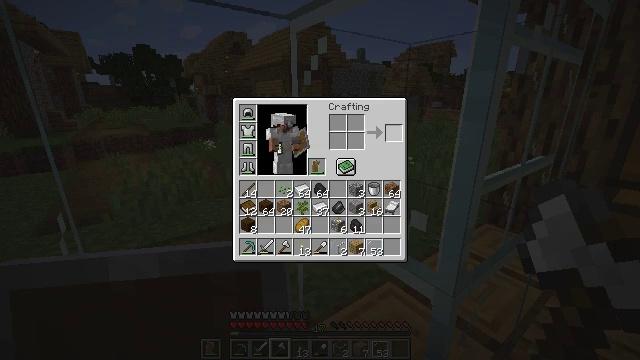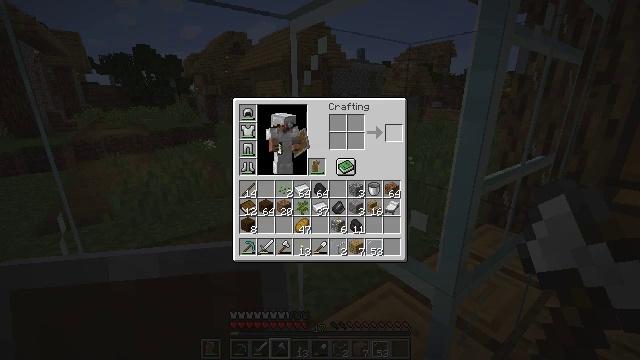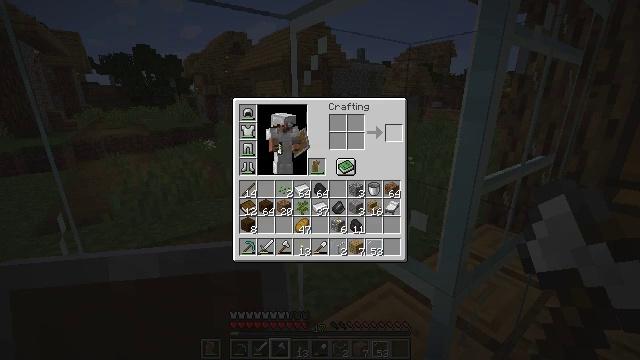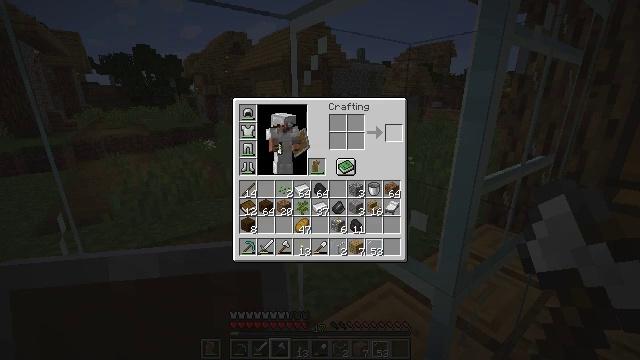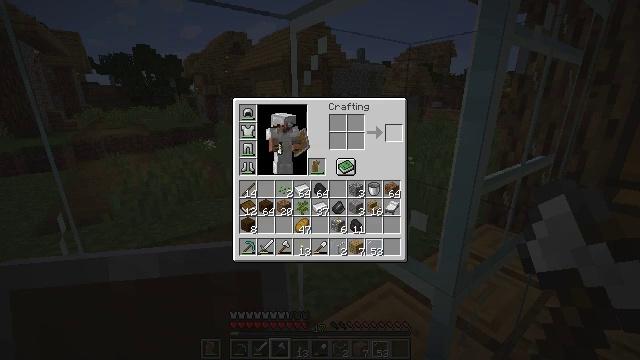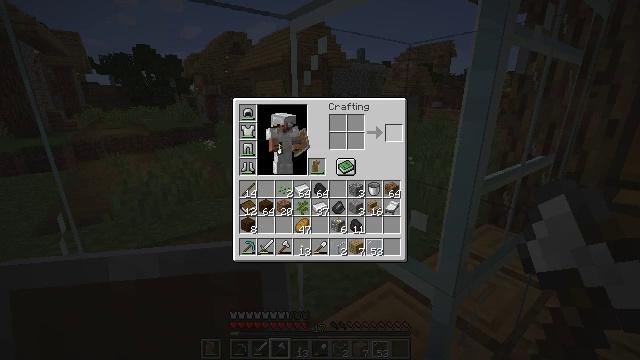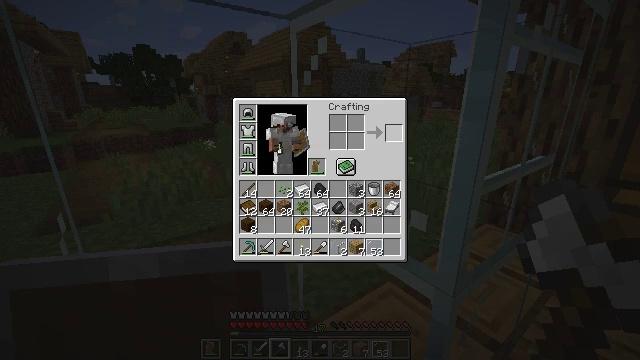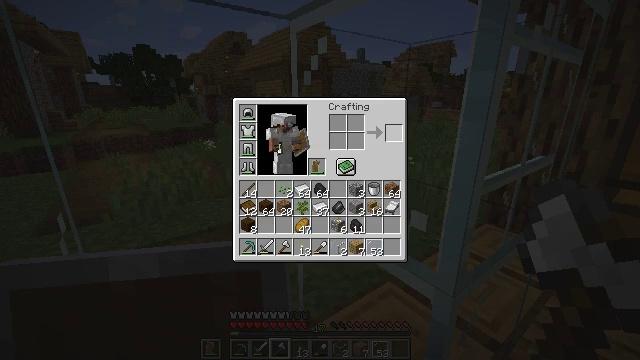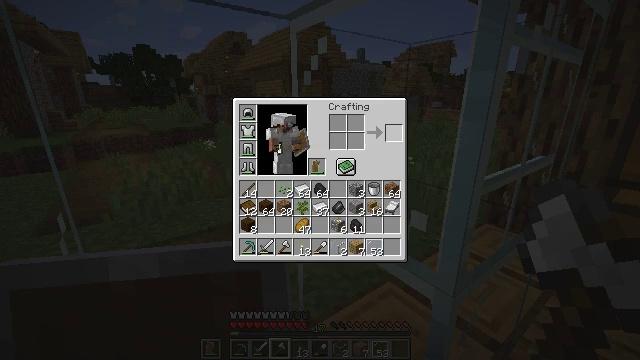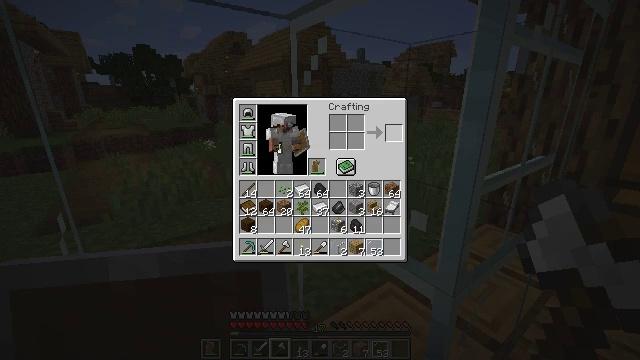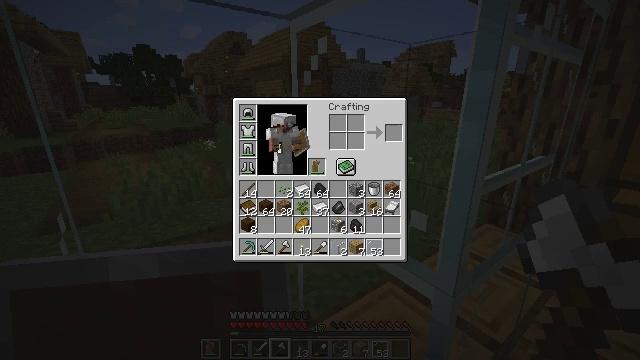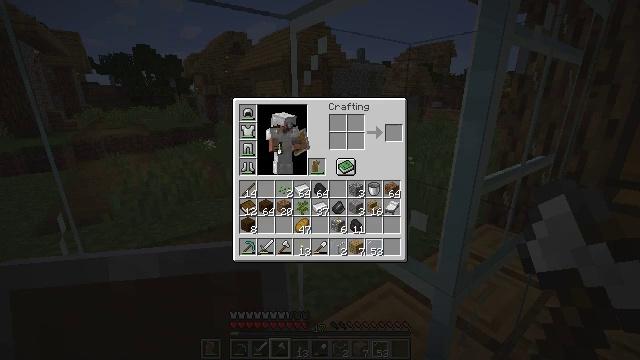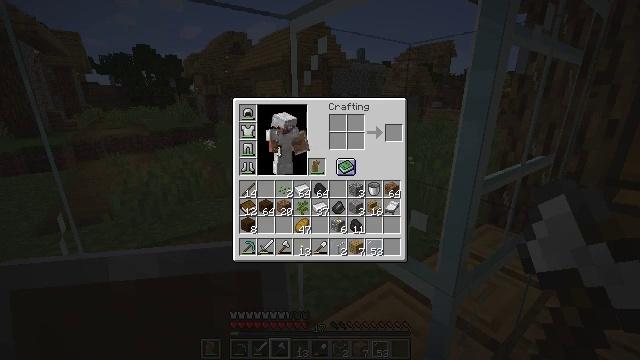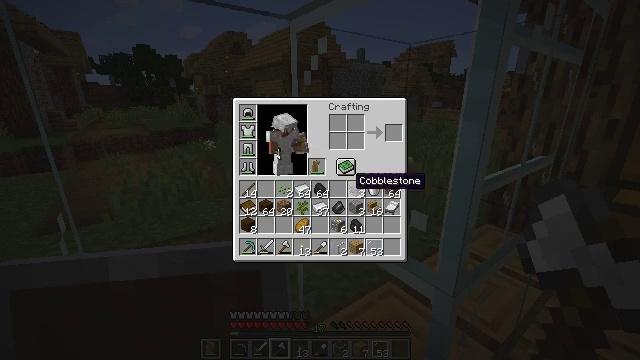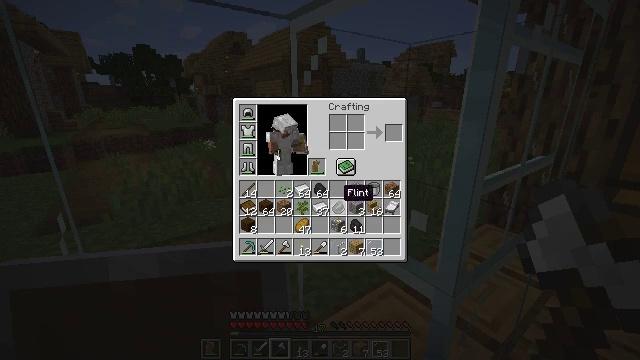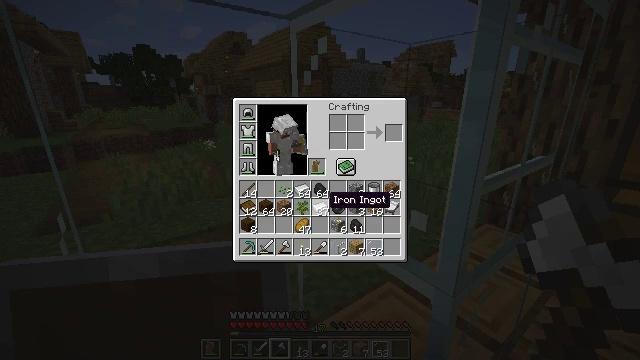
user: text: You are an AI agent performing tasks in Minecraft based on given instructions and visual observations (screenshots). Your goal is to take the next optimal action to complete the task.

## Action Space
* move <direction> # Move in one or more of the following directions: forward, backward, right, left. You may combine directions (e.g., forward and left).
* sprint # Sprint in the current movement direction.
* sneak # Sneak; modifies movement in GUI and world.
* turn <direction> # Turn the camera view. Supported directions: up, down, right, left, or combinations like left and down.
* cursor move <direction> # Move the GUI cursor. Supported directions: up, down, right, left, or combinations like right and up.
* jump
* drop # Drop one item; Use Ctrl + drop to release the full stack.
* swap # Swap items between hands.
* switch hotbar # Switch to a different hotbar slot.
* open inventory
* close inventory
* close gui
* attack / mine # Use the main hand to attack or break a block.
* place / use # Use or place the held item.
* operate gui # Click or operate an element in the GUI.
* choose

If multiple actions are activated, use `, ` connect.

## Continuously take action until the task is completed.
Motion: motion action
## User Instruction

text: Craft a dark oak door.
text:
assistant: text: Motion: sneak, open gui
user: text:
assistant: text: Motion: sneak
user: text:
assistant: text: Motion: sneak
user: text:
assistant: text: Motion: sneak
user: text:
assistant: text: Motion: sneak
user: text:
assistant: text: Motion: sneak
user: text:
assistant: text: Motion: sneak
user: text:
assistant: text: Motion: no_op
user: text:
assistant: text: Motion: no_op
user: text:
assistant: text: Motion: cursor move left
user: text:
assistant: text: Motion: cursor move left and down
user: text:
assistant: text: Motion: cursor move left and down
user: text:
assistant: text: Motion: cursor move left and down
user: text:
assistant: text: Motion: cursor move left and down
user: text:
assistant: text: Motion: cursor move left and down
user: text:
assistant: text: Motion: no_op
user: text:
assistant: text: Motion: no_op
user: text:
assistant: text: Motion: no_op
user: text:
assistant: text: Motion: no_op
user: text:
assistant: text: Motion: no_op
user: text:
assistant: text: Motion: no_op
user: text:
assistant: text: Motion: cursor move left
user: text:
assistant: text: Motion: cursor move left
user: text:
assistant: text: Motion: no_op
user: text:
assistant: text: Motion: no_op
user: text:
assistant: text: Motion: no_op
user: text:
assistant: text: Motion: no_op
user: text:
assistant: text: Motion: no_op
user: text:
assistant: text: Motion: no_op
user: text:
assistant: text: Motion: no_op